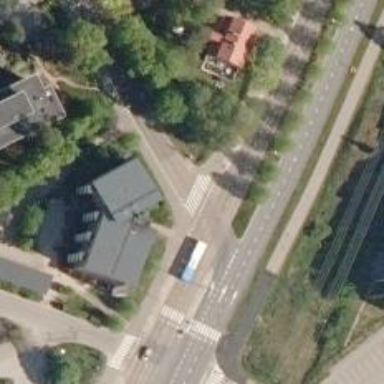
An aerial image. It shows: Road with "give way" sign.